Question: I am relatively new to VBA.
I have a 'PivotTable' summing the data from another Excel sheet. It has 3 data fields: 'fees', 'items' and 'volume' for companies from "a" to "i". The pivot has also 2 report filters (scheme and category).
Now what I basically need to do is to run following macros depending on values in the dropdown:
1. set the filter in the "scheme" report filter depending on the value in the respective dropdown
2. delete all the rows in the pivot except the company from the respective dropdown
3. delete the data fields in the pivot except the one mentioned in the respective drop-down.
I found solutions for setting filters in pivot, for deleting the rows and deleting/adding data fields. My problem is to make it work depending on the dropdowns.
I also found the solution for making it work on one drop-down. The question I have is how to approach the problem with 3 drop/downs?
Thanks in advance, any help would be really appreciated!
[]
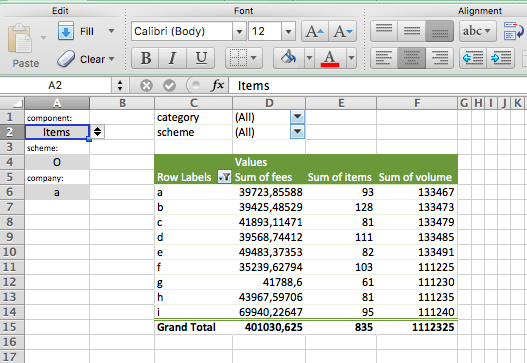
Answer: For the scheme and company fields an easy way to do this without vba is to either simply use slicers, or use a separate pivot connected to the first via a slicer that has nothing but those two fields in it as page fields, because these behave pretty much exactly as drop downs. I've outlined this further at <URL>. In fact is there any reason why you don't simply add them as page fields on the main pivot and allow users to filter it directly?
Dynamically choosing what to display in the values fields is pretty easy, but I can't post code right now because I'm on holiday without a laptop. Is there any reason why you don't simply show both? The user can simply ignore the one they don't need. Plus it saves them from having to use the drop down in the event that they want to see both.